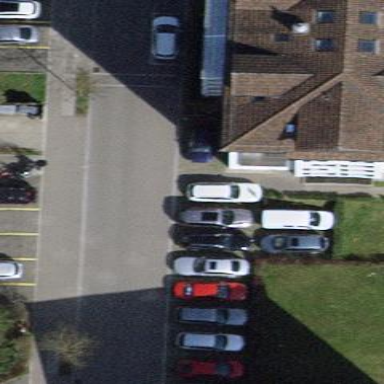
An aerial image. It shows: Parking area with surface.